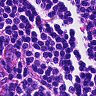
Metastatic tissue present: no